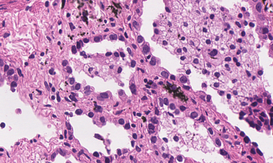
Tumor epithelial tissue: yes
Tumor-associated stroma tissue: yes
Normal tissue: no